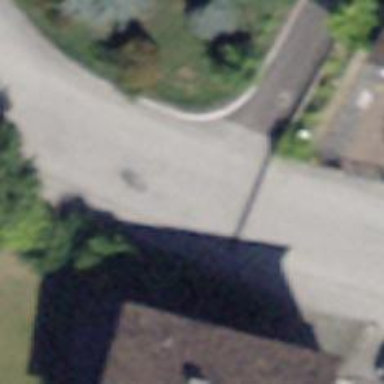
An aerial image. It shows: Smooth asphalt road in residential area.